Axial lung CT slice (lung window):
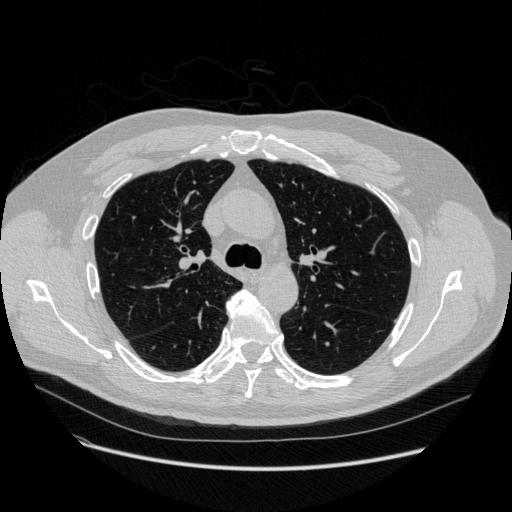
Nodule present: no